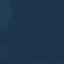
Land use / land cover class: SeaLake